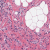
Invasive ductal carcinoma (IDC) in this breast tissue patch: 1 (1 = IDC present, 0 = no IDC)